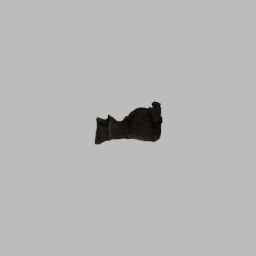
Label: nature